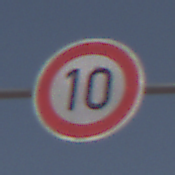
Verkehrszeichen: Geschwindigkeit10
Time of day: Midday
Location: Outdoor (Nature)
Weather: PartlyCloudy
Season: NotSpecified
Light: Natural